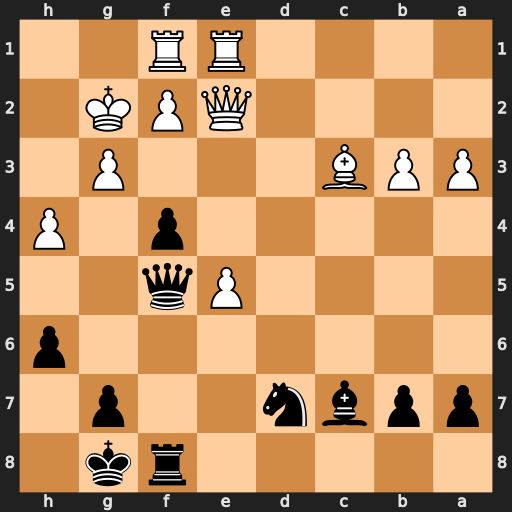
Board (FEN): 5rk1/ppbn2p1/7p/4Pq2/5p1P/PPB3P1/4QPK1/4RR2
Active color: b
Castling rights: -
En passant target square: -
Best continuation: f3+ Kh2 fxe2